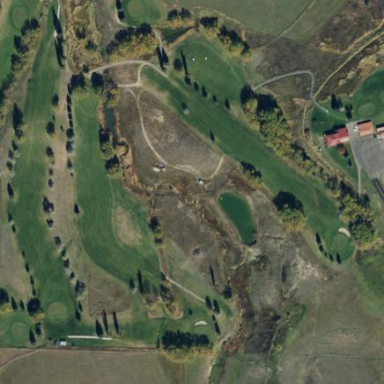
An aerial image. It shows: Golf course surrounded by greenery.